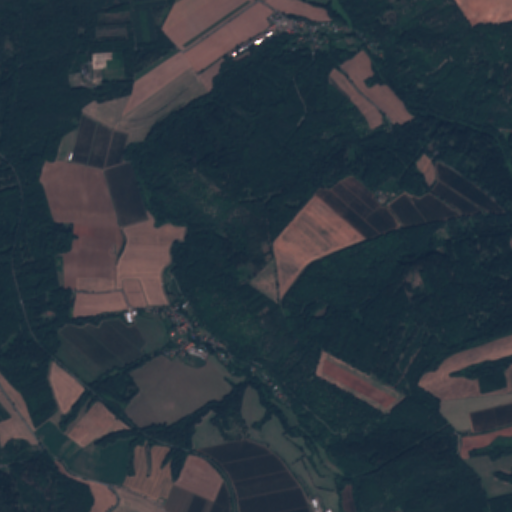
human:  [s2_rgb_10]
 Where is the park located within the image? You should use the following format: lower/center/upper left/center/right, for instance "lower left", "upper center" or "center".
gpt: The park is located in the center left of the image.
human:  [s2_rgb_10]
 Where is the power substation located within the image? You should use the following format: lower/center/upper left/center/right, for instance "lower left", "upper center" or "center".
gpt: The power substation is located in the lower center of the image.
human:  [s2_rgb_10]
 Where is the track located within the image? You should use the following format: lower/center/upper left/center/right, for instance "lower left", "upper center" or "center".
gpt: There is no track in the image.